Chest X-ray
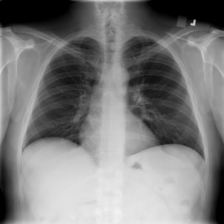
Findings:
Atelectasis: negative
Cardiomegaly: negative
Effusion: negative
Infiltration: negative
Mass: negative
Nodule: negative
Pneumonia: negative
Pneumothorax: negative
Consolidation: negative
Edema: negative
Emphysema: negative
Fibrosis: negative
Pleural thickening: negative
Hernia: negative